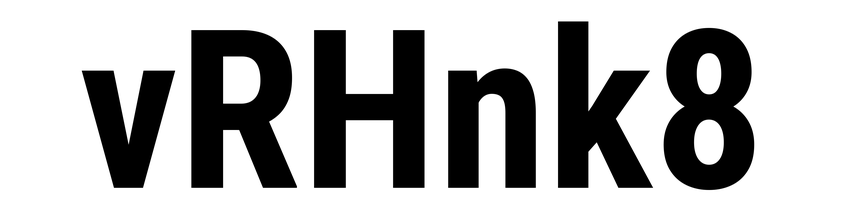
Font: Roboto_Condensed_Bold